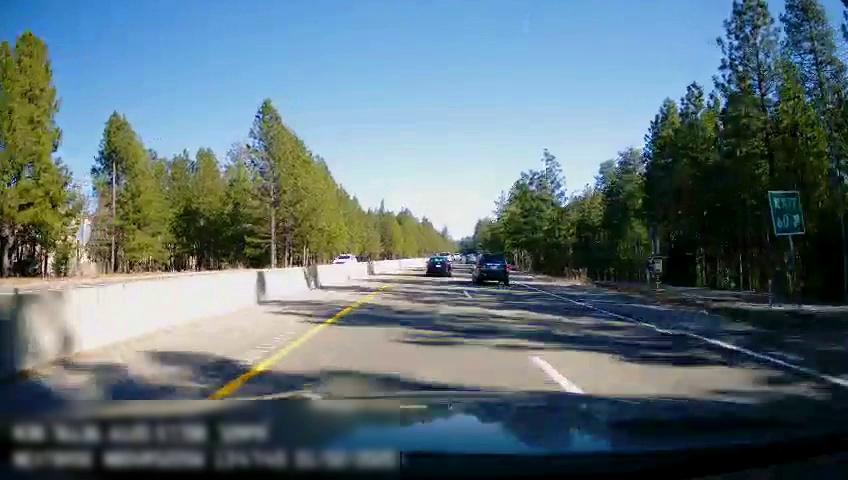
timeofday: Day
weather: Sunny
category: Drivable Space
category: Drivable Space
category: Vehicles | SUV
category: Vehicles | Car
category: Vehicles | Car
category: Lanes | Current Lane
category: Lanes | Current Lane
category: Lanes | Alternate Lane
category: Lanes | Alternate Lane
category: Traffic | Signs